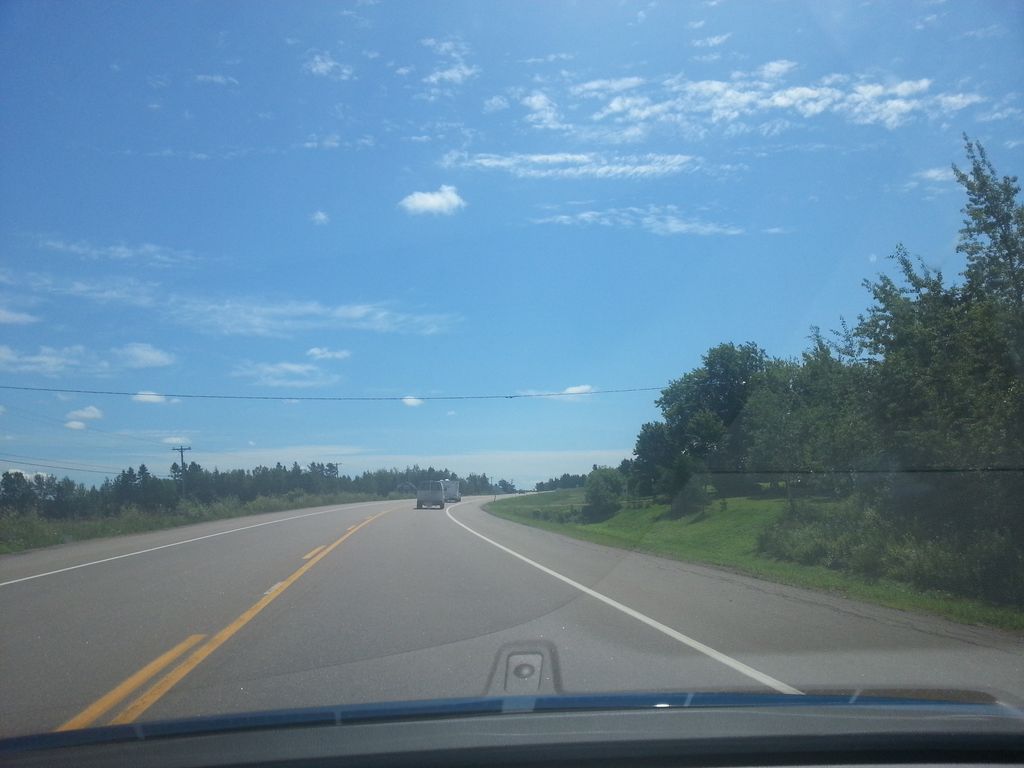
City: charlottetown